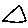
Label: triangle